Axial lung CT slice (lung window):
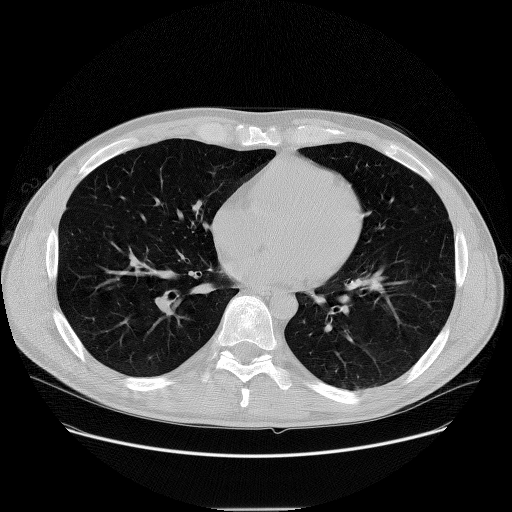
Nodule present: no